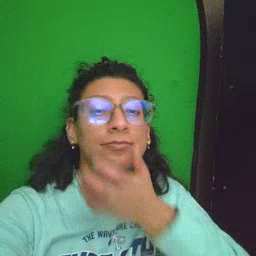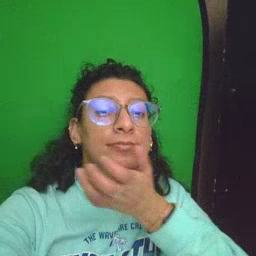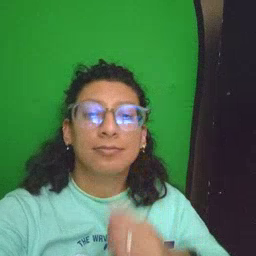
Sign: grass